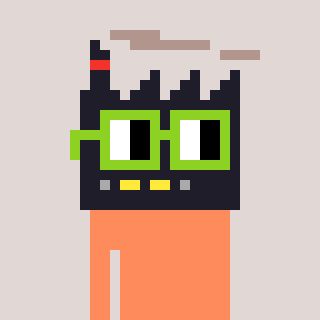
a pixel art character with square light green glasses, a factory-shaped head and a peachy-colored body on a warm background